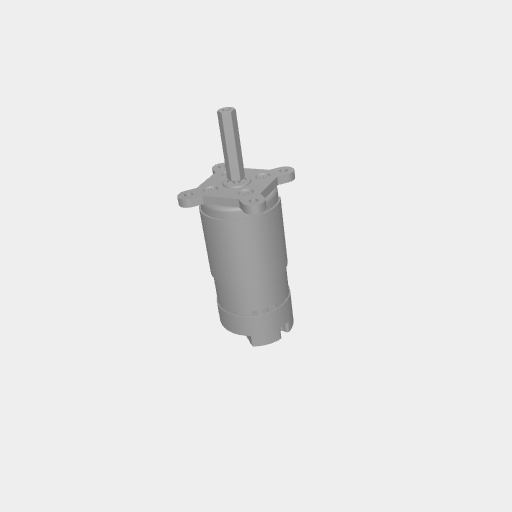
Part: BareMotor